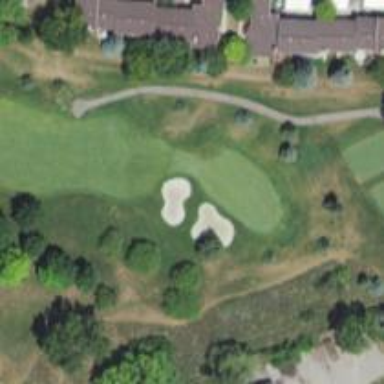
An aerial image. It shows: Golf hole.